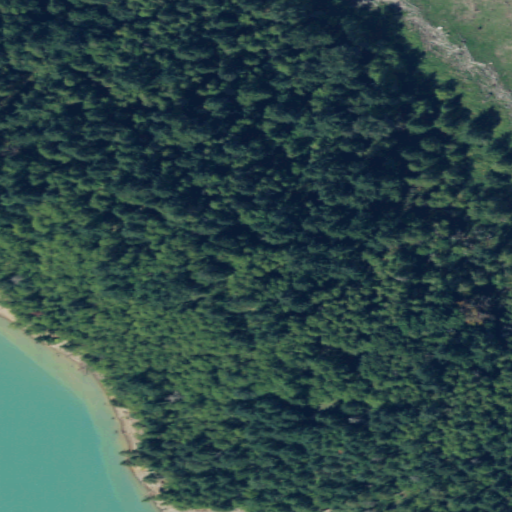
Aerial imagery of island in Washington named Bogucki Island containing mixed forest, evergreen forest, open water, shrub, and herbaceous wetlands